Field crop: maize
Growth stage: 2
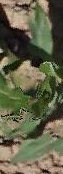
Species: maize